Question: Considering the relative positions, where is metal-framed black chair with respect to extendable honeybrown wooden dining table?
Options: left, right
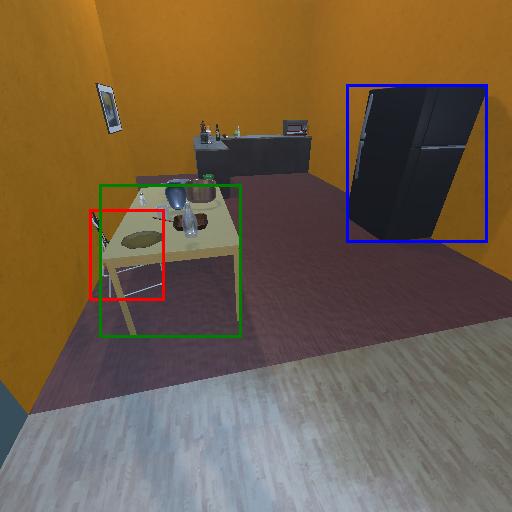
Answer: left